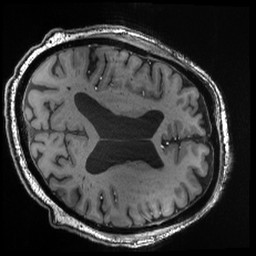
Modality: T1w
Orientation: axial